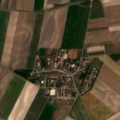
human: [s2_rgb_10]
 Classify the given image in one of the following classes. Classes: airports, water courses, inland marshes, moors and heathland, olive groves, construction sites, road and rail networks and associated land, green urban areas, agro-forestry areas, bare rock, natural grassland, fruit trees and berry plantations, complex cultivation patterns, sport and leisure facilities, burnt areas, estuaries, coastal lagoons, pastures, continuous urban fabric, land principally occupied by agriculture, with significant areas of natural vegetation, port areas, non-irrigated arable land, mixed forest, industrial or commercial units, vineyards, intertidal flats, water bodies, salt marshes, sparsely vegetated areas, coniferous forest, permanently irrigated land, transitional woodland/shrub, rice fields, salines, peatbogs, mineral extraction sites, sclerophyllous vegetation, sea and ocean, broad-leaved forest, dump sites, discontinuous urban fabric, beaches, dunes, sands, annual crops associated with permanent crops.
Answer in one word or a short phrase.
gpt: discontinuous urban fabric, non-irrigated arable land